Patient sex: F
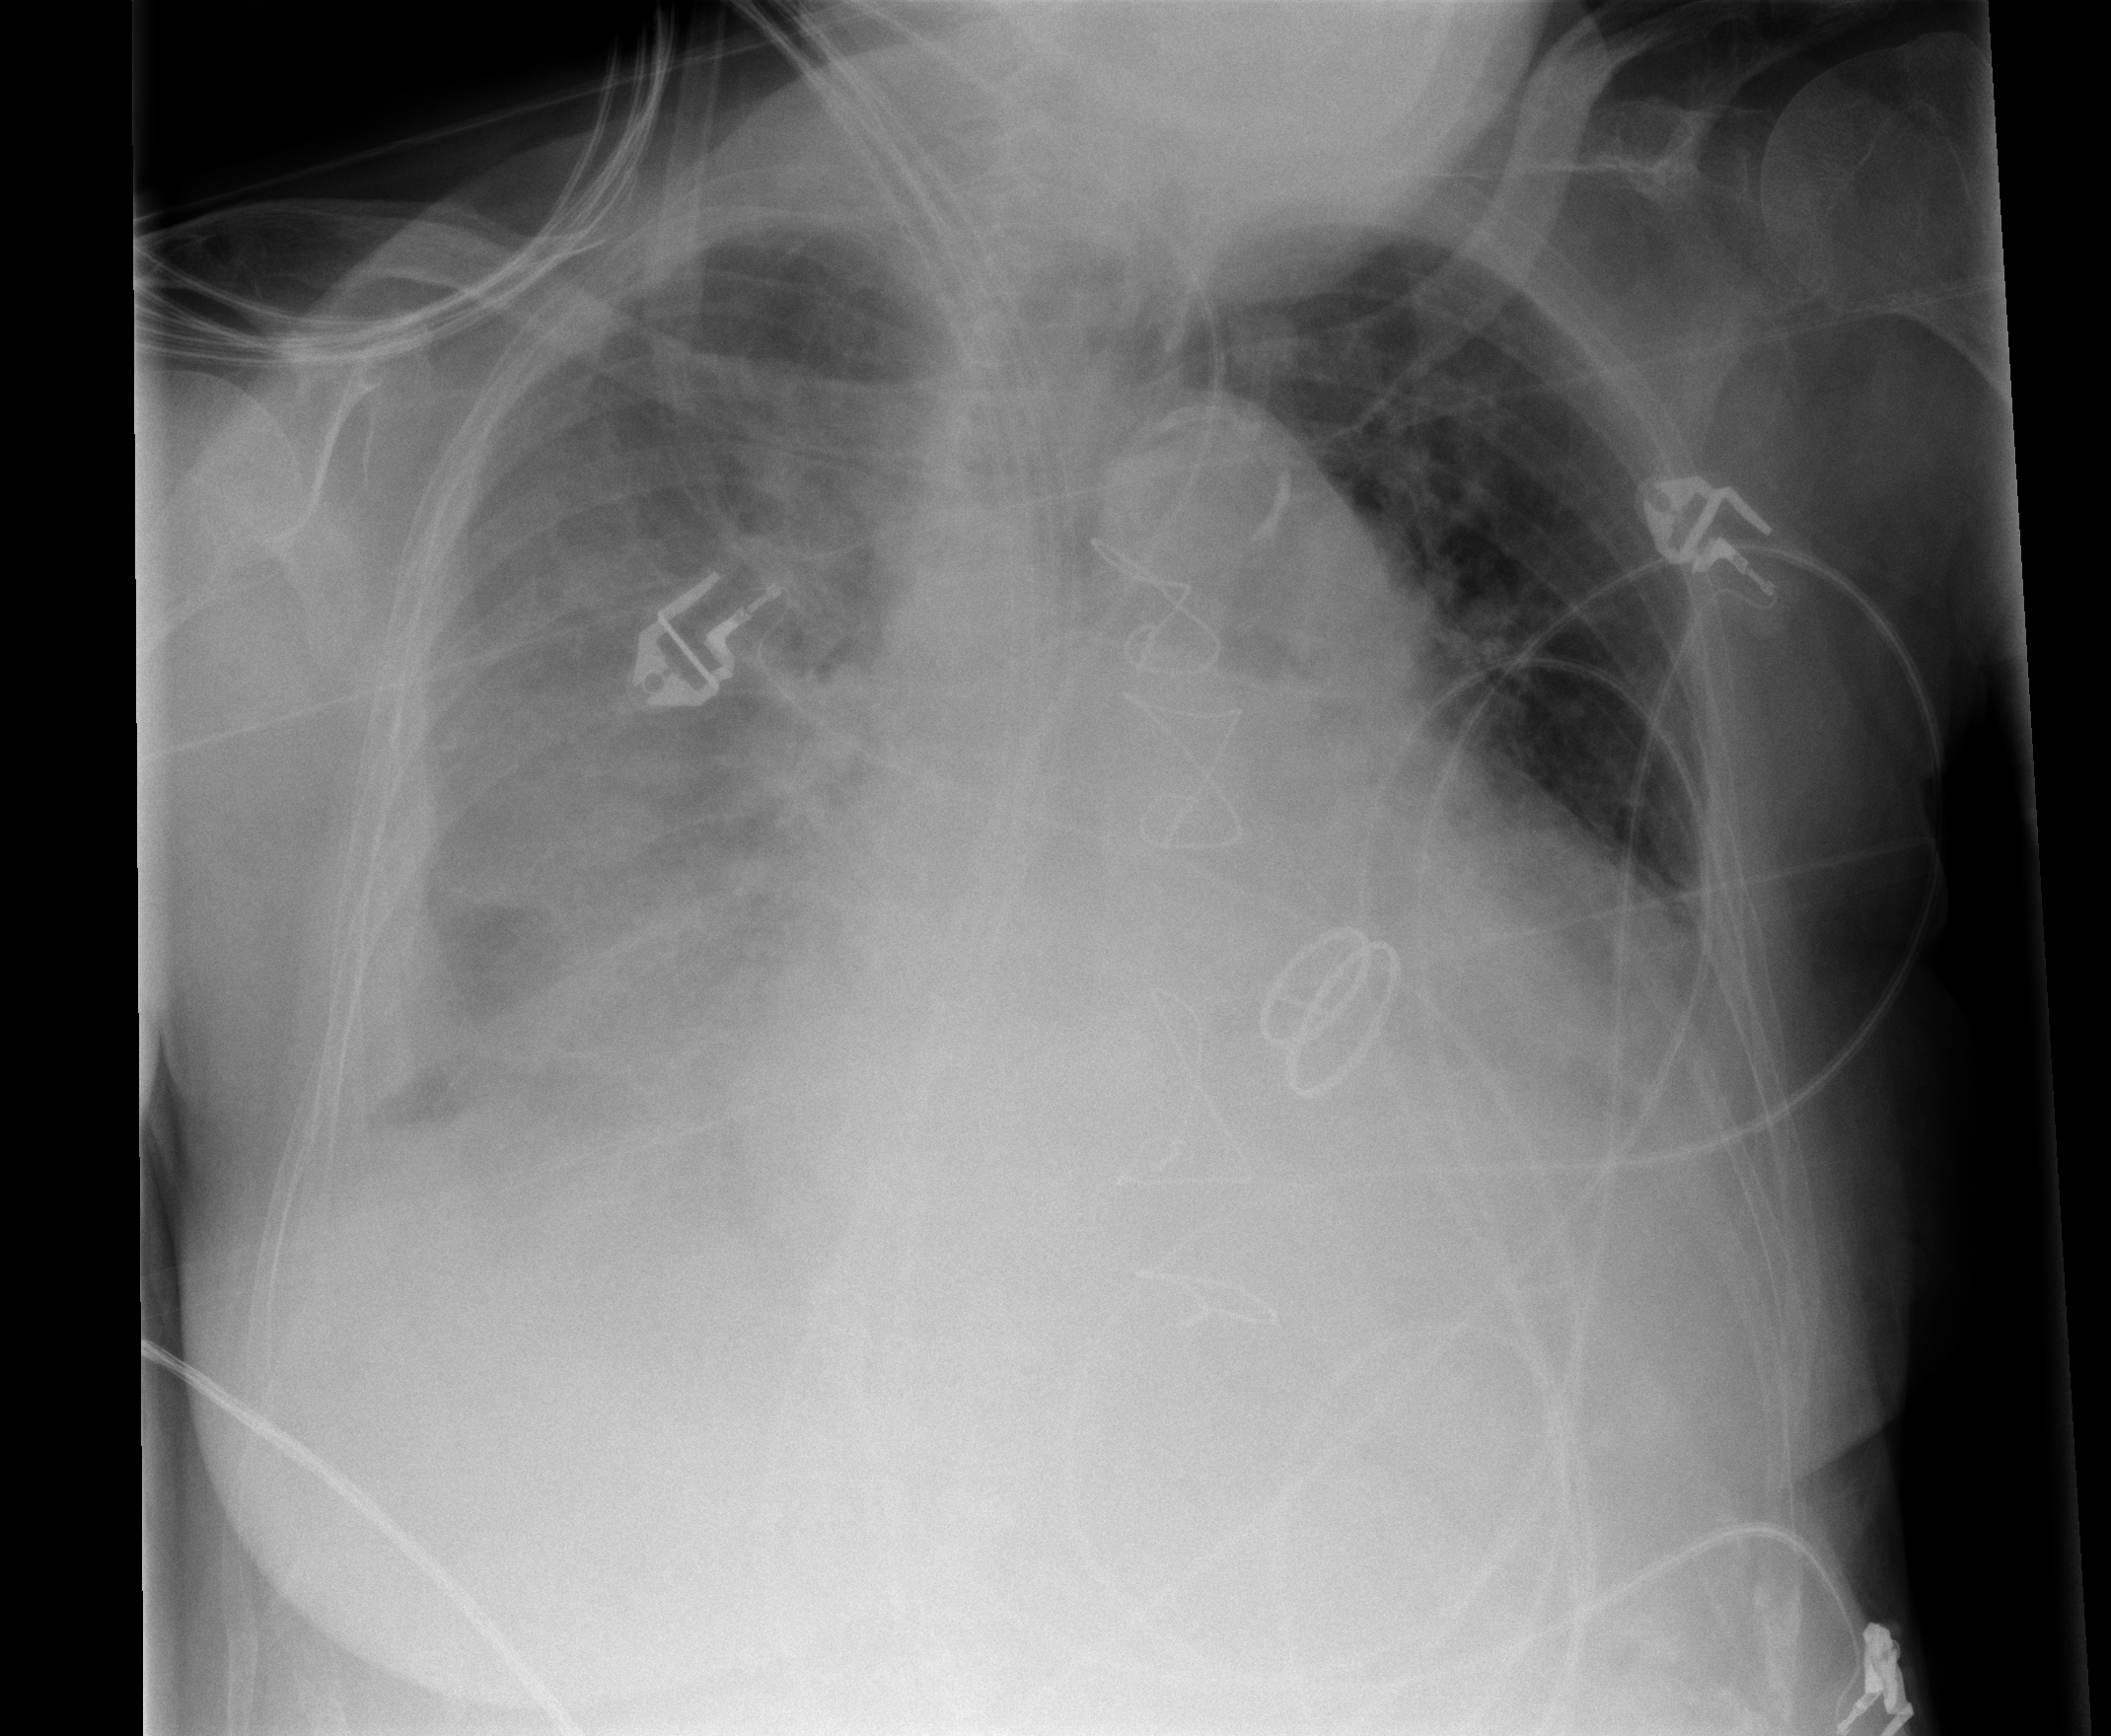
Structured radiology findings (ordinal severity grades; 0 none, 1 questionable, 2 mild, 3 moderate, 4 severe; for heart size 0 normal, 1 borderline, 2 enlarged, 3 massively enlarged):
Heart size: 3
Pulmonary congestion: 3
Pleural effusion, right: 3
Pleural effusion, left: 2
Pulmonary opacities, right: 3
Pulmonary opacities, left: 0
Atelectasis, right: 3
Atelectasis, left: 2